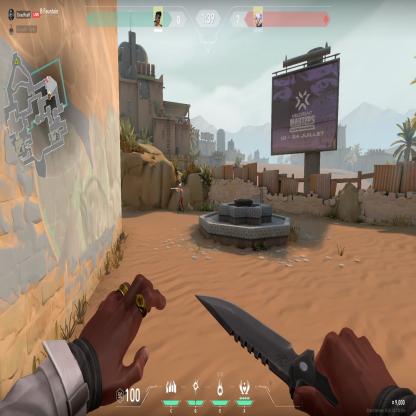
Label: enemy